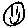
Label: smiley face